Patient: sex M, age 75
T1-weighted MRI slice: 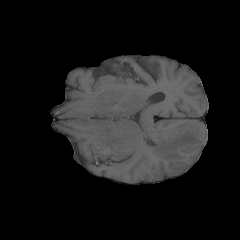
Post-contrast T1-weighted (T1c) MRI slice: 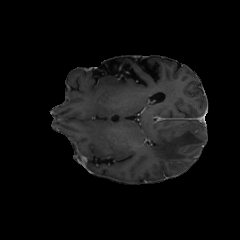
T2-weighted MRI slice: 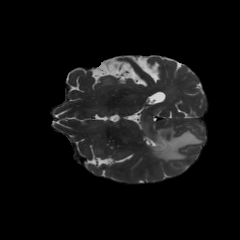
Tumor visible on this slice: yes
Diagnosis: Glioblastoma, IDH-wildtype
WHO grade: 4